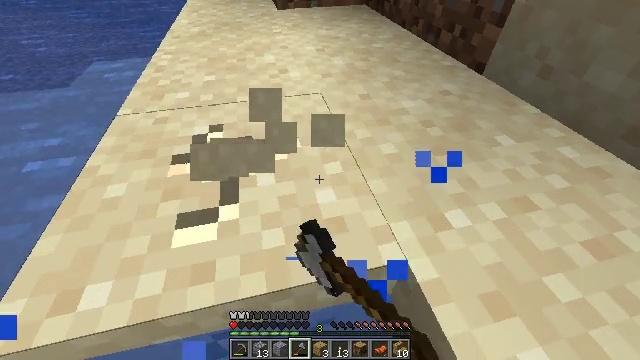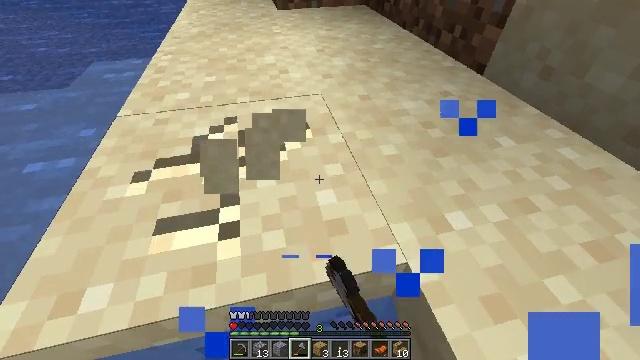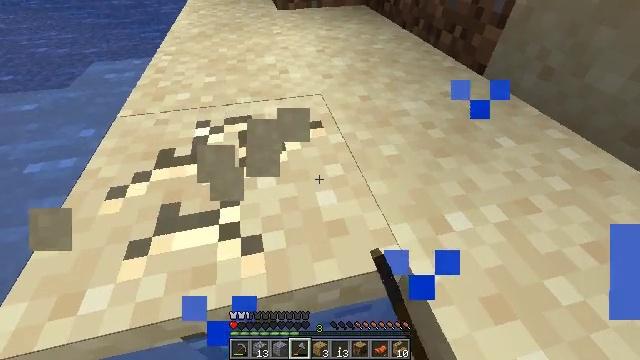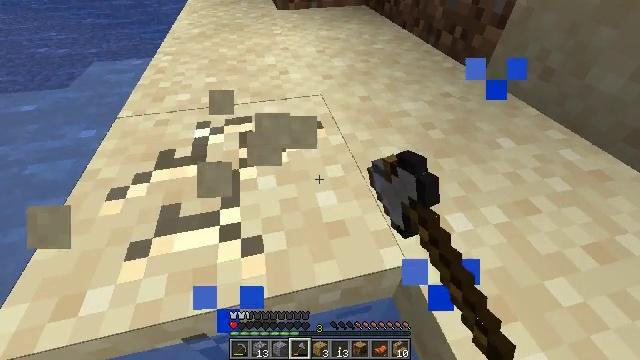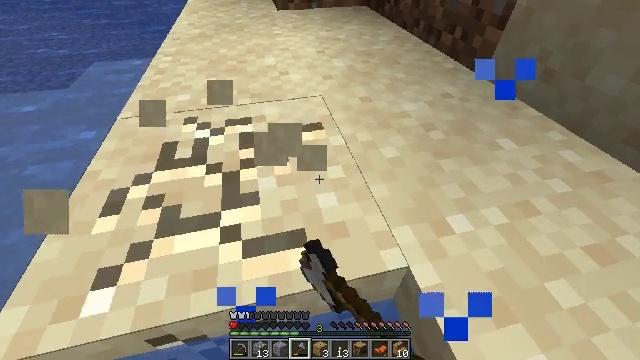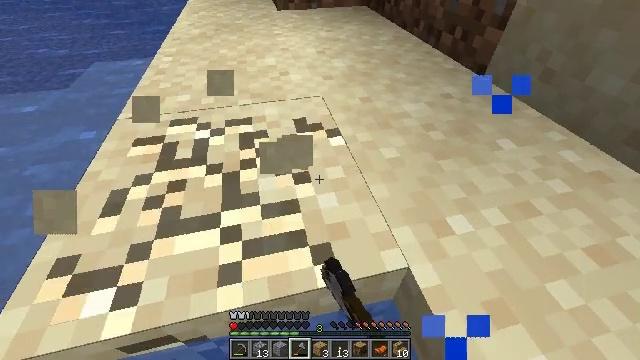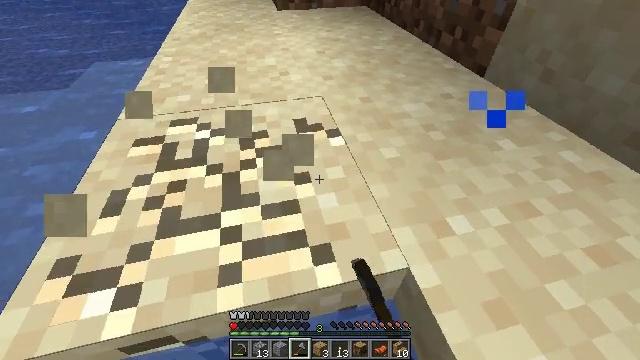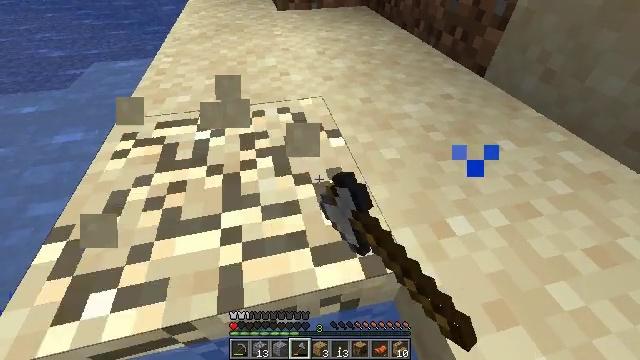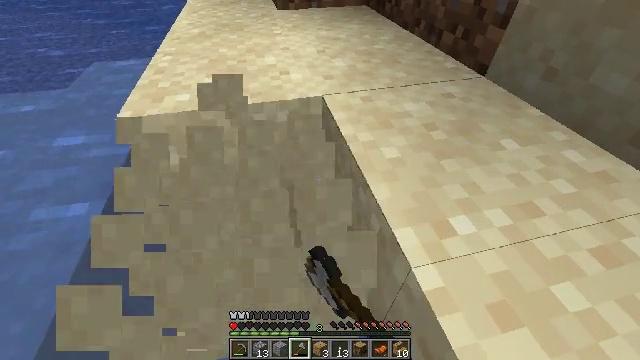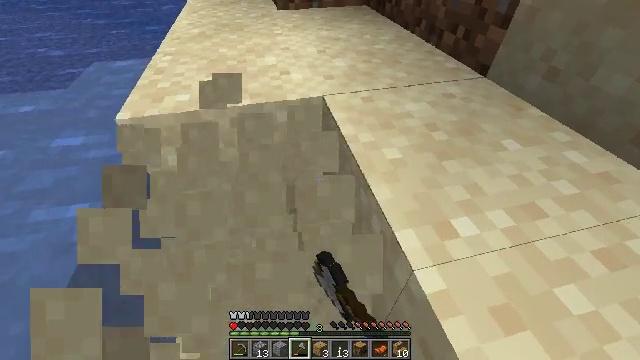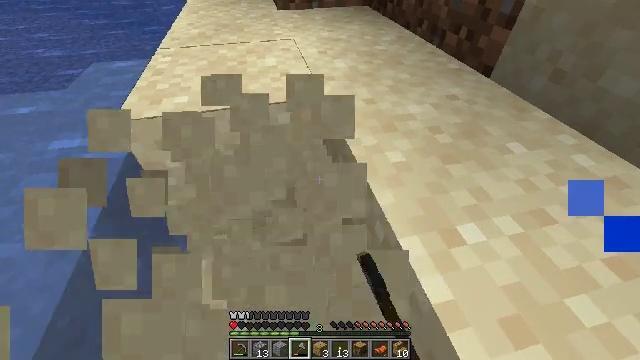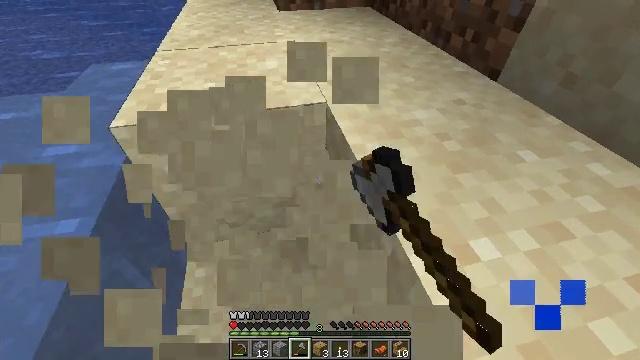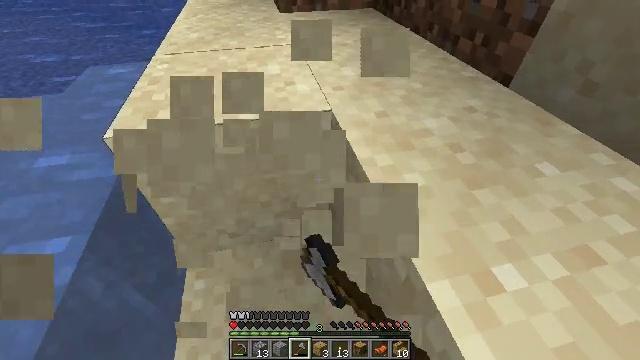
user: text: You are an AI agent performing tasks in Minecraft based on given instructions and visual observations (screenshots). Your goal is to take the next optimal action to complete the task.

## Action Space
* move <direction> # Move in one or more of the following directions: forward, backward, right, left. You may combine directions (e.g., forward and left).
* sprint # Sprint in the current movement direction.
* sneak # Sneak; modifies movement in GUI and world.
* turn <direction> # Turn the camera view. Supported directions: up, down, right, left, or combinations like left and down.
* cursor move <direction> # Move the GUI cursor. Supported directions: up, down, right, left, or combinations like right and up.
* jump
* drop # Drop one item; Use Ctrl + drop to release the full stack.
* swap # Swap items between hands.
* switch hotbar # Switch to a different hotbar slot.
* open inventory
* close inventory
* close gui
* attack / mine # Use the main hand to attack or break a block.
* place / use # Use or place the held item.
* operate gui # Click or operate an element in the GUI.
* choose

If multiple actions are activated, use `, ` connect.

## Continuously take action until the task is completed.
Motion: motion action
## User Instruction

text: Attack the ground to gather sand.
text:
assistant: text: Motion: move forward, attack / mine
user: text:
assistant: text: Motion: move forward, attack / mine
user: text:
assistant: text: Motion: move forward, attack / mine
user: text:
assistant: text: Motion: move forward, attack / mine
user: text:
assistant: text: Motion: move forward, attack / mine
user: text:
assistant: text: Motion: move forward, attack / mine
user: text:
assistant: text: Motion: move forward, attack / mine
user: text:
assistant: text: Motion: move forward, attack / mine
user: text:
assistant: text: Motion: move forward, attack / mine
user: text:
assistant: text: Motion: move forward, attack / mine
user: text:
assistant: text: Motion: move forward, attack / mine
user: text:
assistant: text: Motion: move forward, attack / mine
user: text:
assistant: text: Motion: attack / mine